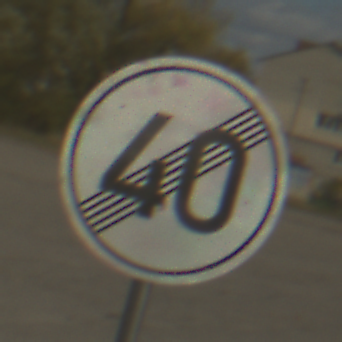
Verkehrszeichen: EndeGeschwindigkeit40
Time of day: MorningAfternoon
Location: Outdoor (RoadRail)
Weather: PartlyCloudy
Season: NotSpecified
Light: Natural